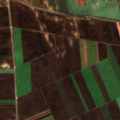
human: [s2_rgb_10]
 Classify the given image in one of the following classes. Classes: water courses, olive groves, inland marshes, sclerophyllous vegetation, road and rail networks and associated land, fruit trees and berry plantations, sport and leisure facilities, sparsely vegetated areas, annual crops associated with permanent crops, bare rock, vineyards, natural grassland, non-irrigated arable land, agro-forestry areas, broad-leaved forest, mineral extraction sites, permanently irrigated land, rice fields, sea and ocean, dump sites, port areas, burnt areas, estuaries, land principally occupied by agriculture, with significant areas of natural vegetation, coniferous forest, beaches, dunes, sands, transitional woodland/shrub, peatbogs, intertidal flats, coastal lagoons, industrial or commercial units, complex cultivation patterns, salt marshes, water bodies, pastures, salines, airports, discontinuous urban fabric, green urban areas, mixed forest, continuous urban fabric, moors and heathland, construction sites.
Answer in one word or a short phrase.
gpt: non-irrigated arable land